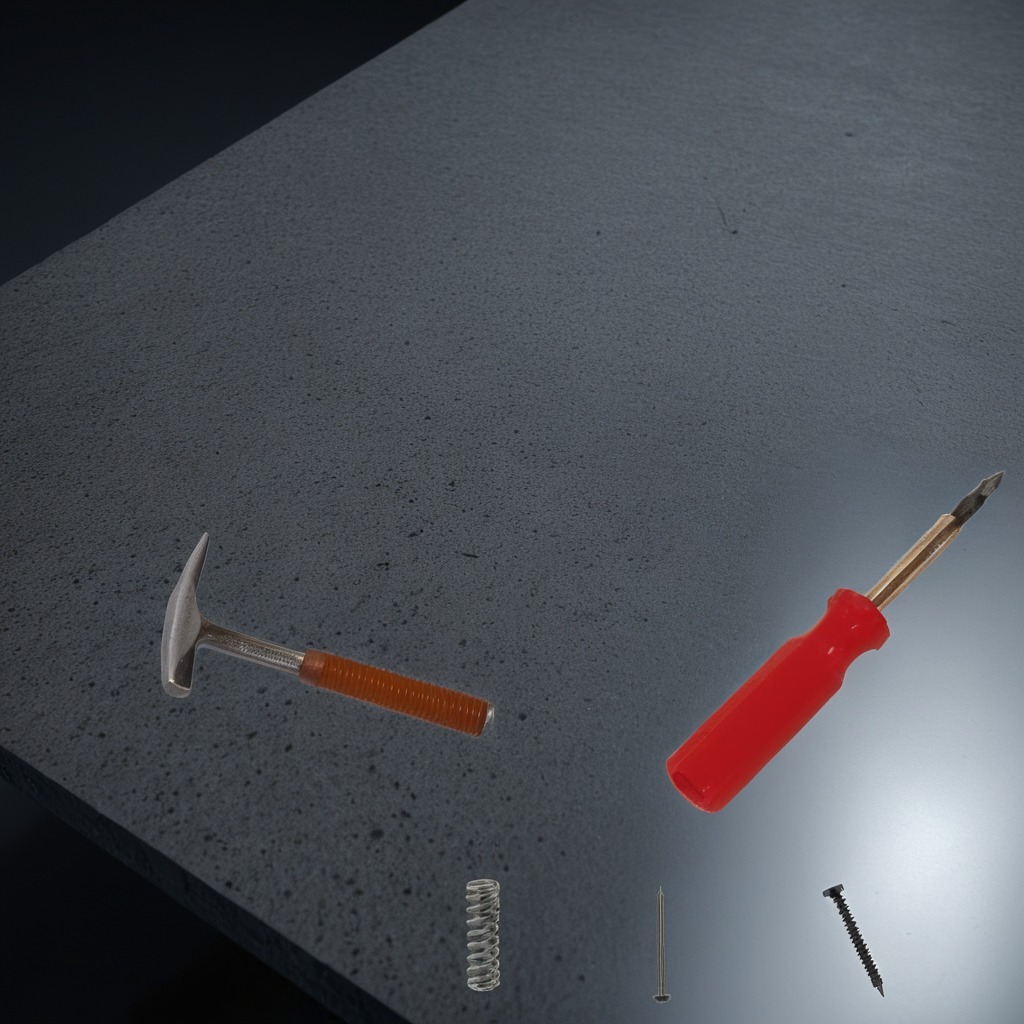
A hammer, an iron nail, a metal machine screw, a coiled metal spring, and a screwdriver are lying on a clean granite table inside a workshop at night.